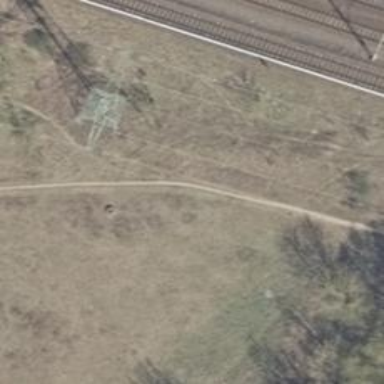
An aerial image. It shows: Ground path with grade 4 tracktype.